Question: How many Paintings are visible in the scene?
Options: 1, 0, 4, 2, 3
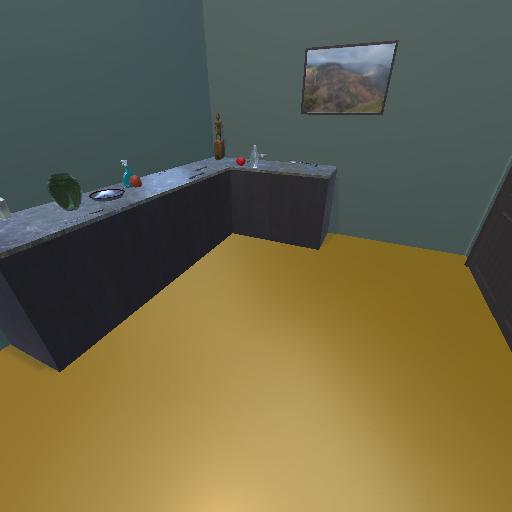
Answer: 1